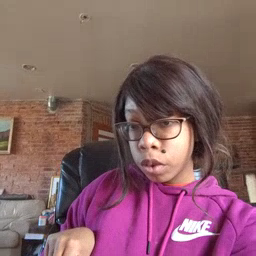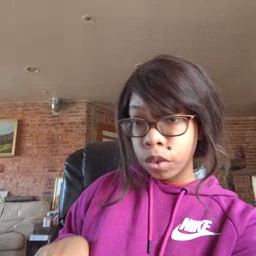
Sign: underwear